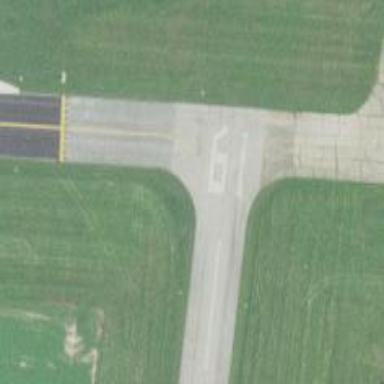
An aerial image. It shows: View of taxiway at the airport.